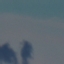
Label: SeaLake